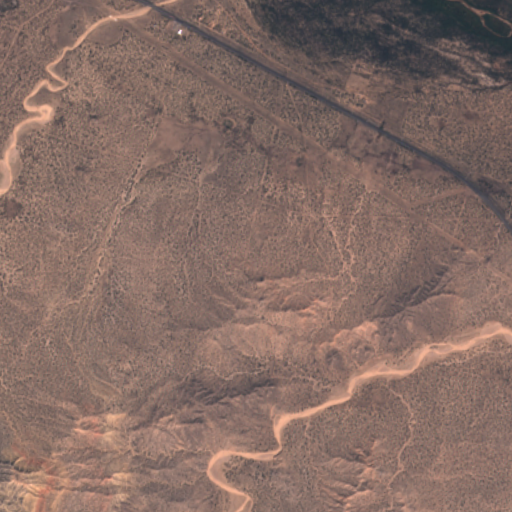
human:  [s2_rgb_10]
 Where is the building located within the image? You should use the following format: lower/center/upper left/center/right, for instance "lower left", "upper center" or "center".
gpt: The building is located in the upper center of the image.
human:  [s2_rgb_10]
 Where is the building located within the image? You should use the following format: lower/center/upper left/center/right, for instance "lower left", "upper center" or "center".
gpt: The building is located in the upper of the image.
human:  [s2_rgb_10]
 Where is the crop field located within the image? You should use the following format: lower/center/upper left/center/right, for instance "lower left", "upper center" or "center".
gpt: There is no crop field in the image.